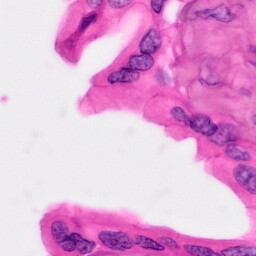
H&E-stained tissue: Pancreatic